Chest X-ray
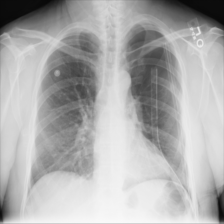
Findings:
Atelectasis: negative
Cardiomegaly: negative
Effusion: negative
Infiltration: negative
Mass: negative
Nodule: negative
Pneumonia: negative
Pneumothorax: positive
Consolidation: negative
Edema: negative
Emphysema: negative
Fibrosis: negative
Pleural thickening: negative
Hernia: negative